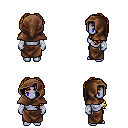
a pixel art fantasy rpg character, female body template, dark elf, purple skin, leather shoulder armor, robe skirt, blonde princess hairstyle, cloth hood, white cloth bandages, four views (front, back, left, right), 2x2 character sprite sheet, small pixel art, hard edges, no anti-aliasing